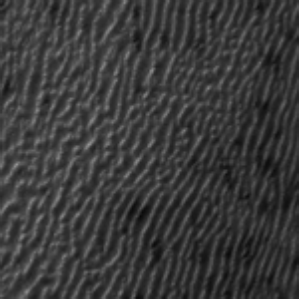
Label: frost